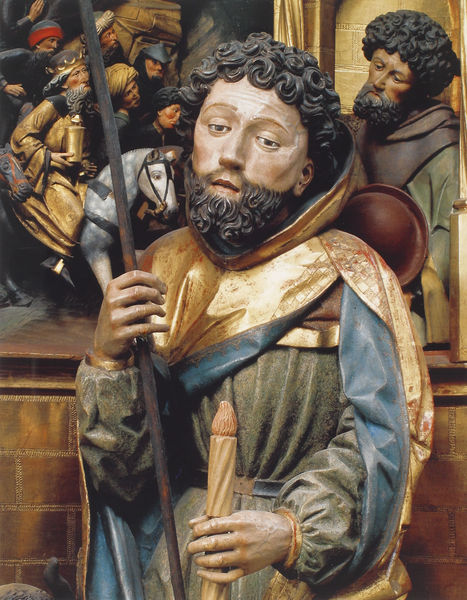
Titel: Bozen, Hochaltar der Franziskanerkirche
Künstler: Hans Klocker
Standort: Bozen, Franziskanerkirche (EU - AUT - Tirol)
Schlagwörter: blau, hand, mann, grün, ausschnitt, haar, holz, hut, schwarz, blick, bart, vollbart, bild, kirche, figur, gewand, gold, mantel, locken, pferd, reiter, stock, skulptur, farbig, stab, könig, detail, kerze, foto, altar, schnitzerei, heiliger, hirte, geschnitzt